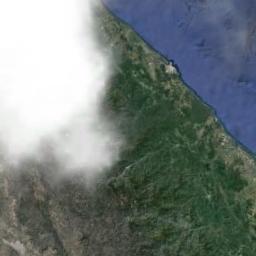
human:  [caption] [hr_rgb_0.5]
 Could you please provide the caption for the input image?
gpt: The white cloud is above green land and blue sea .

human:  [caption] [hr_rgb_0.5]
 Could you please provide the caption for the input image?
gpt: Large group of white clouds on green land and blue sea .

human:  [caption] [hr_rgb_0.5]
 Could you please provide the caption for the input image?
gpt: The stratus clouds are located above the sea and the land covered by dense vegetation .

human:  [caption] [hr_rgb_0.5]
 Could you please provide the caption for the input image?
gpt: A thin cloud floats on the sea .

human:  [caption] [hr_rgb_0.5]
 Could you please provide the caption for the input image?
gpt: One piece of thick white cloud over a green coast .